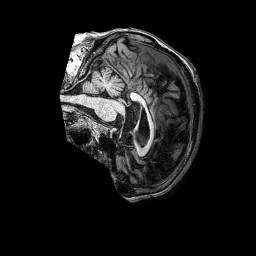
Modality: T1w
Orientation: sagittal
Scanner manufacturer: philips
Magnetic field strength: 3 T
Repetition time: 0.00665 s
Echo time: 0.002991 s